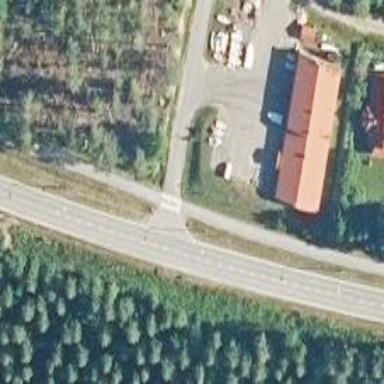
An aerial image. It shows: Cycleway with asphalt surface and zebra crossing.